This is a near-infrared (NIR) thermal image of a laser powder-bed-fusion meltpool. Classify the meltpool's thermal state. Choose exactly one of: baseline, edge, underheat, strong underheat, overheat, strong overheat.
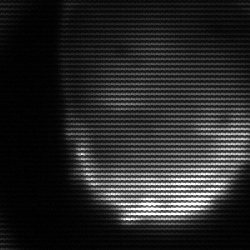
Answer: edge